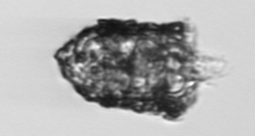
Label: Tintinnopsis